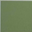
Piece: xx